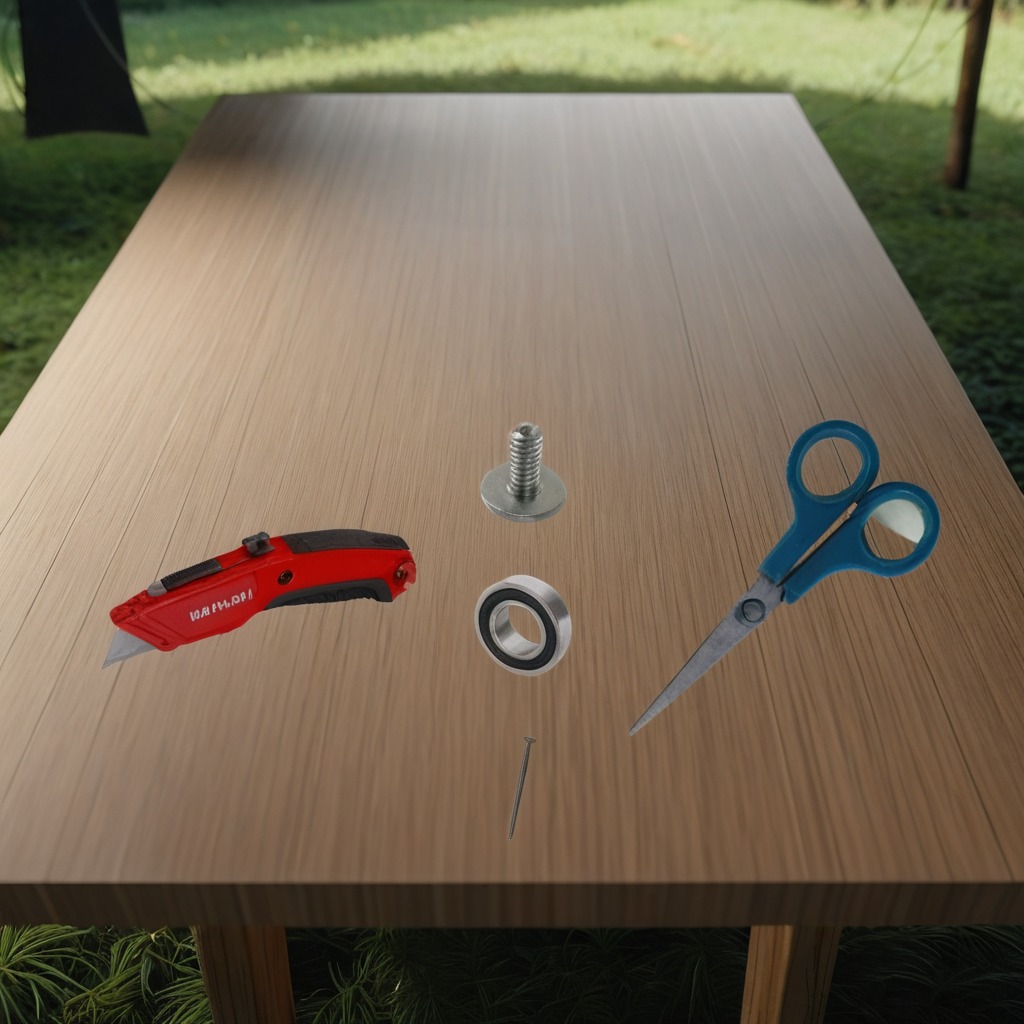
A ball bearing, a utility knife, a machine screw, an iron nail, and a pair of scissors are lying on a wooden table inside a jungle field workshop tent.